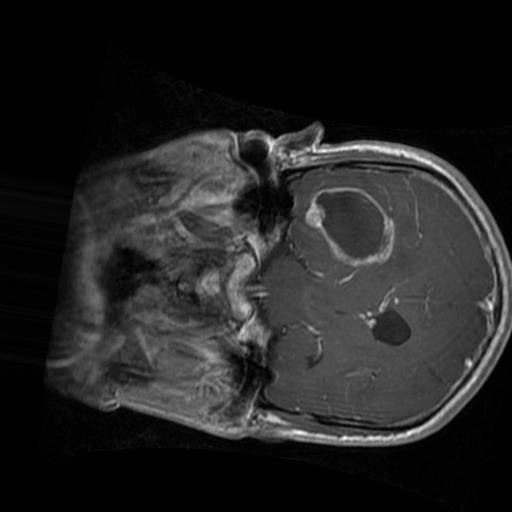
Label: brain_glioma